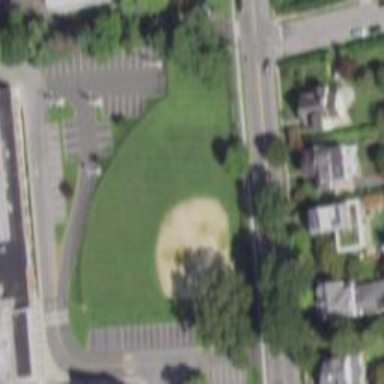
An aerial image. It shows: Baseball pitch for leisure and sports activities.